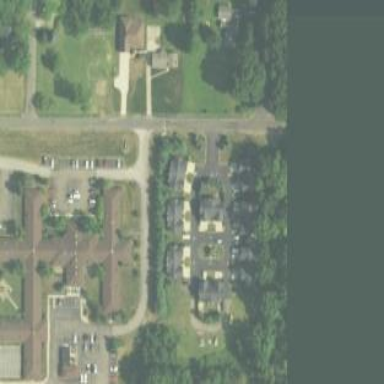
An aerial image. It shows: Condominium within residential area.